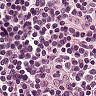
Metastatic tissue present: no